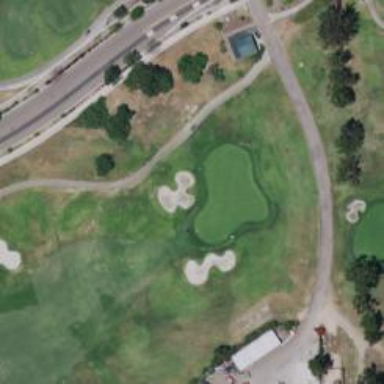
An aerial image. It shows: Golf hole.